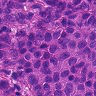
Metastatic tissue present: yes